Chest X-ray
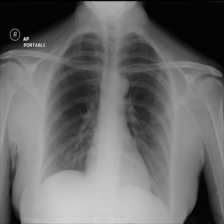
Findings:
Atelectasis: negative
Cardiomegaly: negative
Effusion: negative
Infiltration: negative
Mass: negative
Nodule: negative
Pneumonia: negative
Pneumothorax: negative
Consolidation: negative
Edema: negative
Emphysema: negative
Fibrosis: negative
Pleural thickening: negative
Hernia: negative